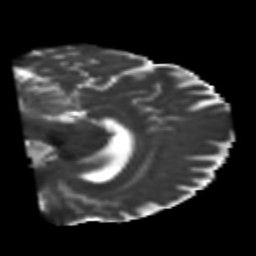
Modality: T2w
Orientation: sagittal
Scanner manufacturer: siemens
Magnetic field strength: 3 T
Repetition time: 6.8 s
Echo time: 0.093 s